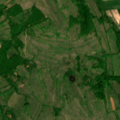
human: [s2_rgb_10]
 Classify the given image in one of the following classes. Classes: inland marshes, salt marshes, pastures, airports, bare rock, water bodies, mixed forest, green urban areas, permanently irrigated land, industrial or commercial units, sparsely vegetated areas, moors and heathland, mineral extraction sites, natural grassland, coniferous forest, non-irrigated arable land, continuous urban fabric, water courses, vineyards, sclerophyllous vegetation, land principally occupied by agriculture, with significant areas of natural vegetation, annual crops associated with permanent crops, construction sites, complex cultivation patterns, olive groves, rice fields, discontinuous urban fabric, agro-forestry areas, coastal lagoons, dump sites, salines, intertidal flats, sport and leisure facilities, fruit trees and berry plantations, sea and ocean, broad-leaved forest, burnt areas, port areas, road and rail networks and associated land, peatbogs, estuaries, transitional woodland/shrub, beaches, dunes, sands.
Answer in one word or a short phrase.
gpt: non-irrigated arable land, land principally occupied by agriculture, with significant areas of natural vegetation, broad-leaved forest